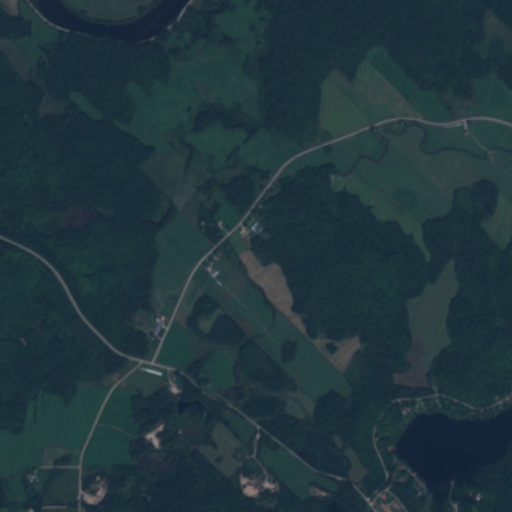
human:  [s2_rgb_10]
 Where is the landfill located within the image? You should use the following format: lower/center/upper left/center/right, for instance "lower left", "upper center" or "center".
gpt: The landfill is located in the lower center of the image.
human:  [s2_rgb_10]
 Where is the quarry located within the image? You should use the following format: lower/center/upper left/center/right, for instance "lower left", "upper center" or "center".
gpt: The quarry is located in the lower left of the image.
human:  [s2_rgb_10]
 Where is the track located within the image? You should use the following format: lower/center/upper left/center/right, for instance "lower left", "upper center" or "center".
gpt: There is no track in the image.